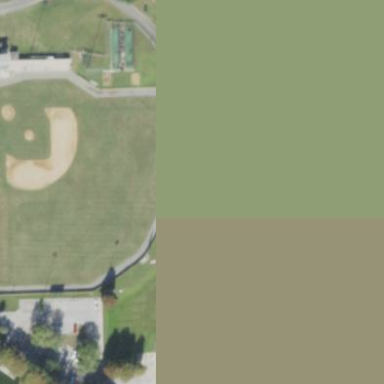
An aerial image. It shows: Baseball pitch for leisure land activities.